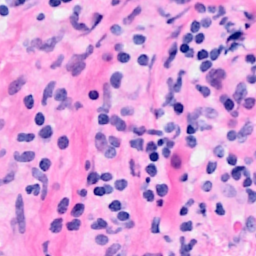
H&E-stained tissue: Breast